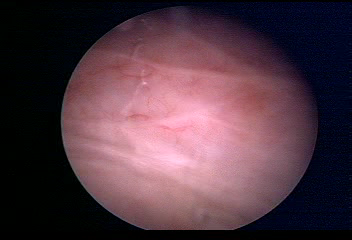
Modality: WLC
Class: Normal mucosa
Bladder cancer association: No